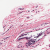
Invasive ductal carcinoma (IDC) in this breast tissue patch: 0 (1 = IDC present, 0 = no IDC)